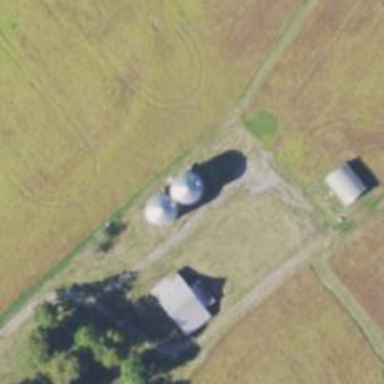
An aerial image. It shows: Silo.